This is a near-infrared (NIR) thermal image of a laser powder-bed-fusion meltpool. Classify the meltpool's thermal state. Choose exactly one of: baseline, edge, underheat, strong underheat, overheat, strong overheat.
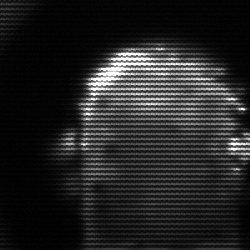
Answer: baseline